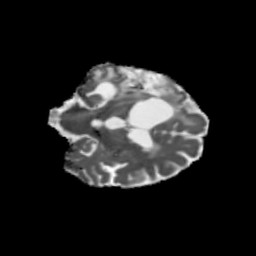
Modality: MD
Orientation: coronal
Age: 65
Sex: female
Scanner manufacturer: siemens
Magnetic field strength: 3 T
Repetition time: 5.47 s
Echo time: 0.0854 s